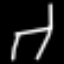
Label: chair